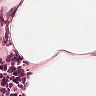
Metastatic tissue present: no